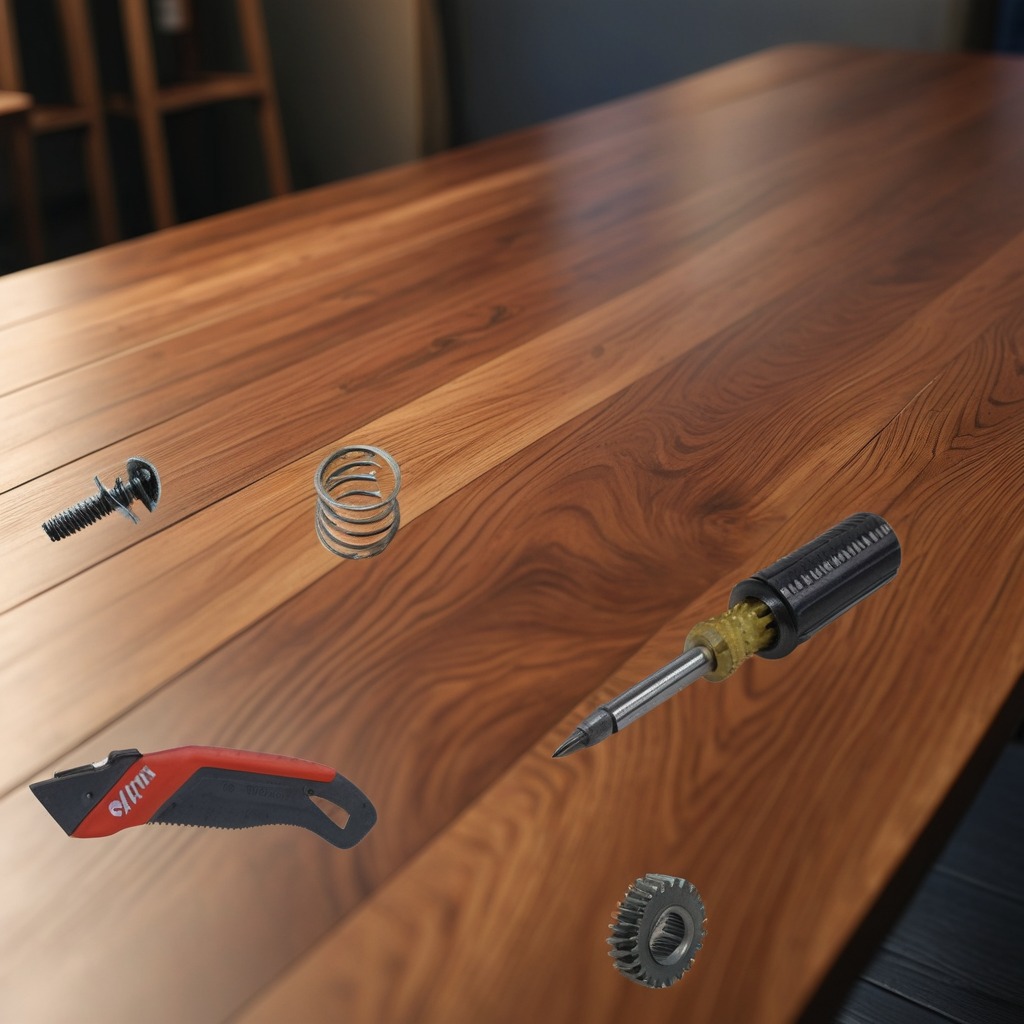
A steel gear with teeth, a utility knife, a metal machine screw, a coiled metal spring, and a screwdriver are lying on the wooden table.